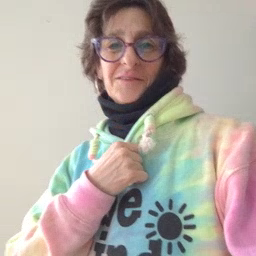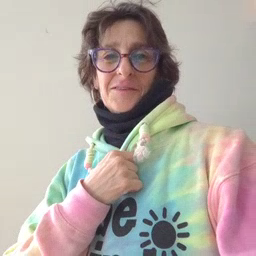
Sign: underwear